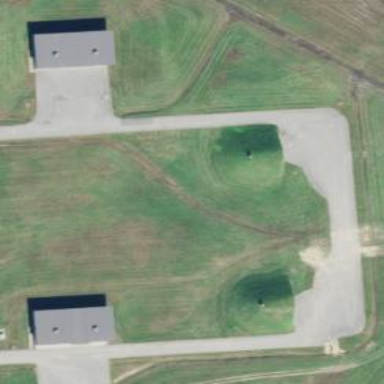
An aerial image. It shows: Military bunker for protection and defense.